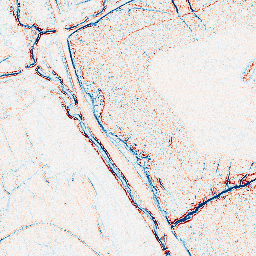
Category: edge_preserving
Decomposition family: bilateral
Decomposition parameters: d: 5
sigma_color: 50
sigma_space: 50
Upsampling method: lanczos
Upsampling parameters: scale: 8
Upsampling scale: 8